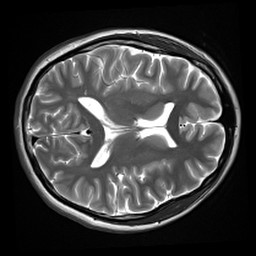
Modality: inplaneT2
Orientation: axial
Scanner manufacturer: siemens
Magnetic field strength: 3 T
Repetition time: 7.02 s
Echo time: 0.069 s